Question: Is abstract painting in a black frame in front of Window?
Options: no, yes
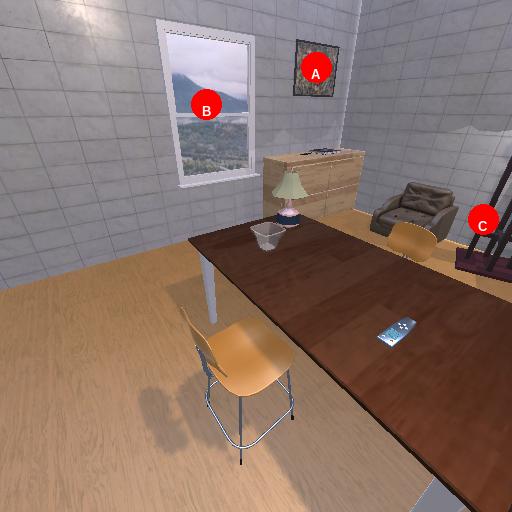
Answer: no